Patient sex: M
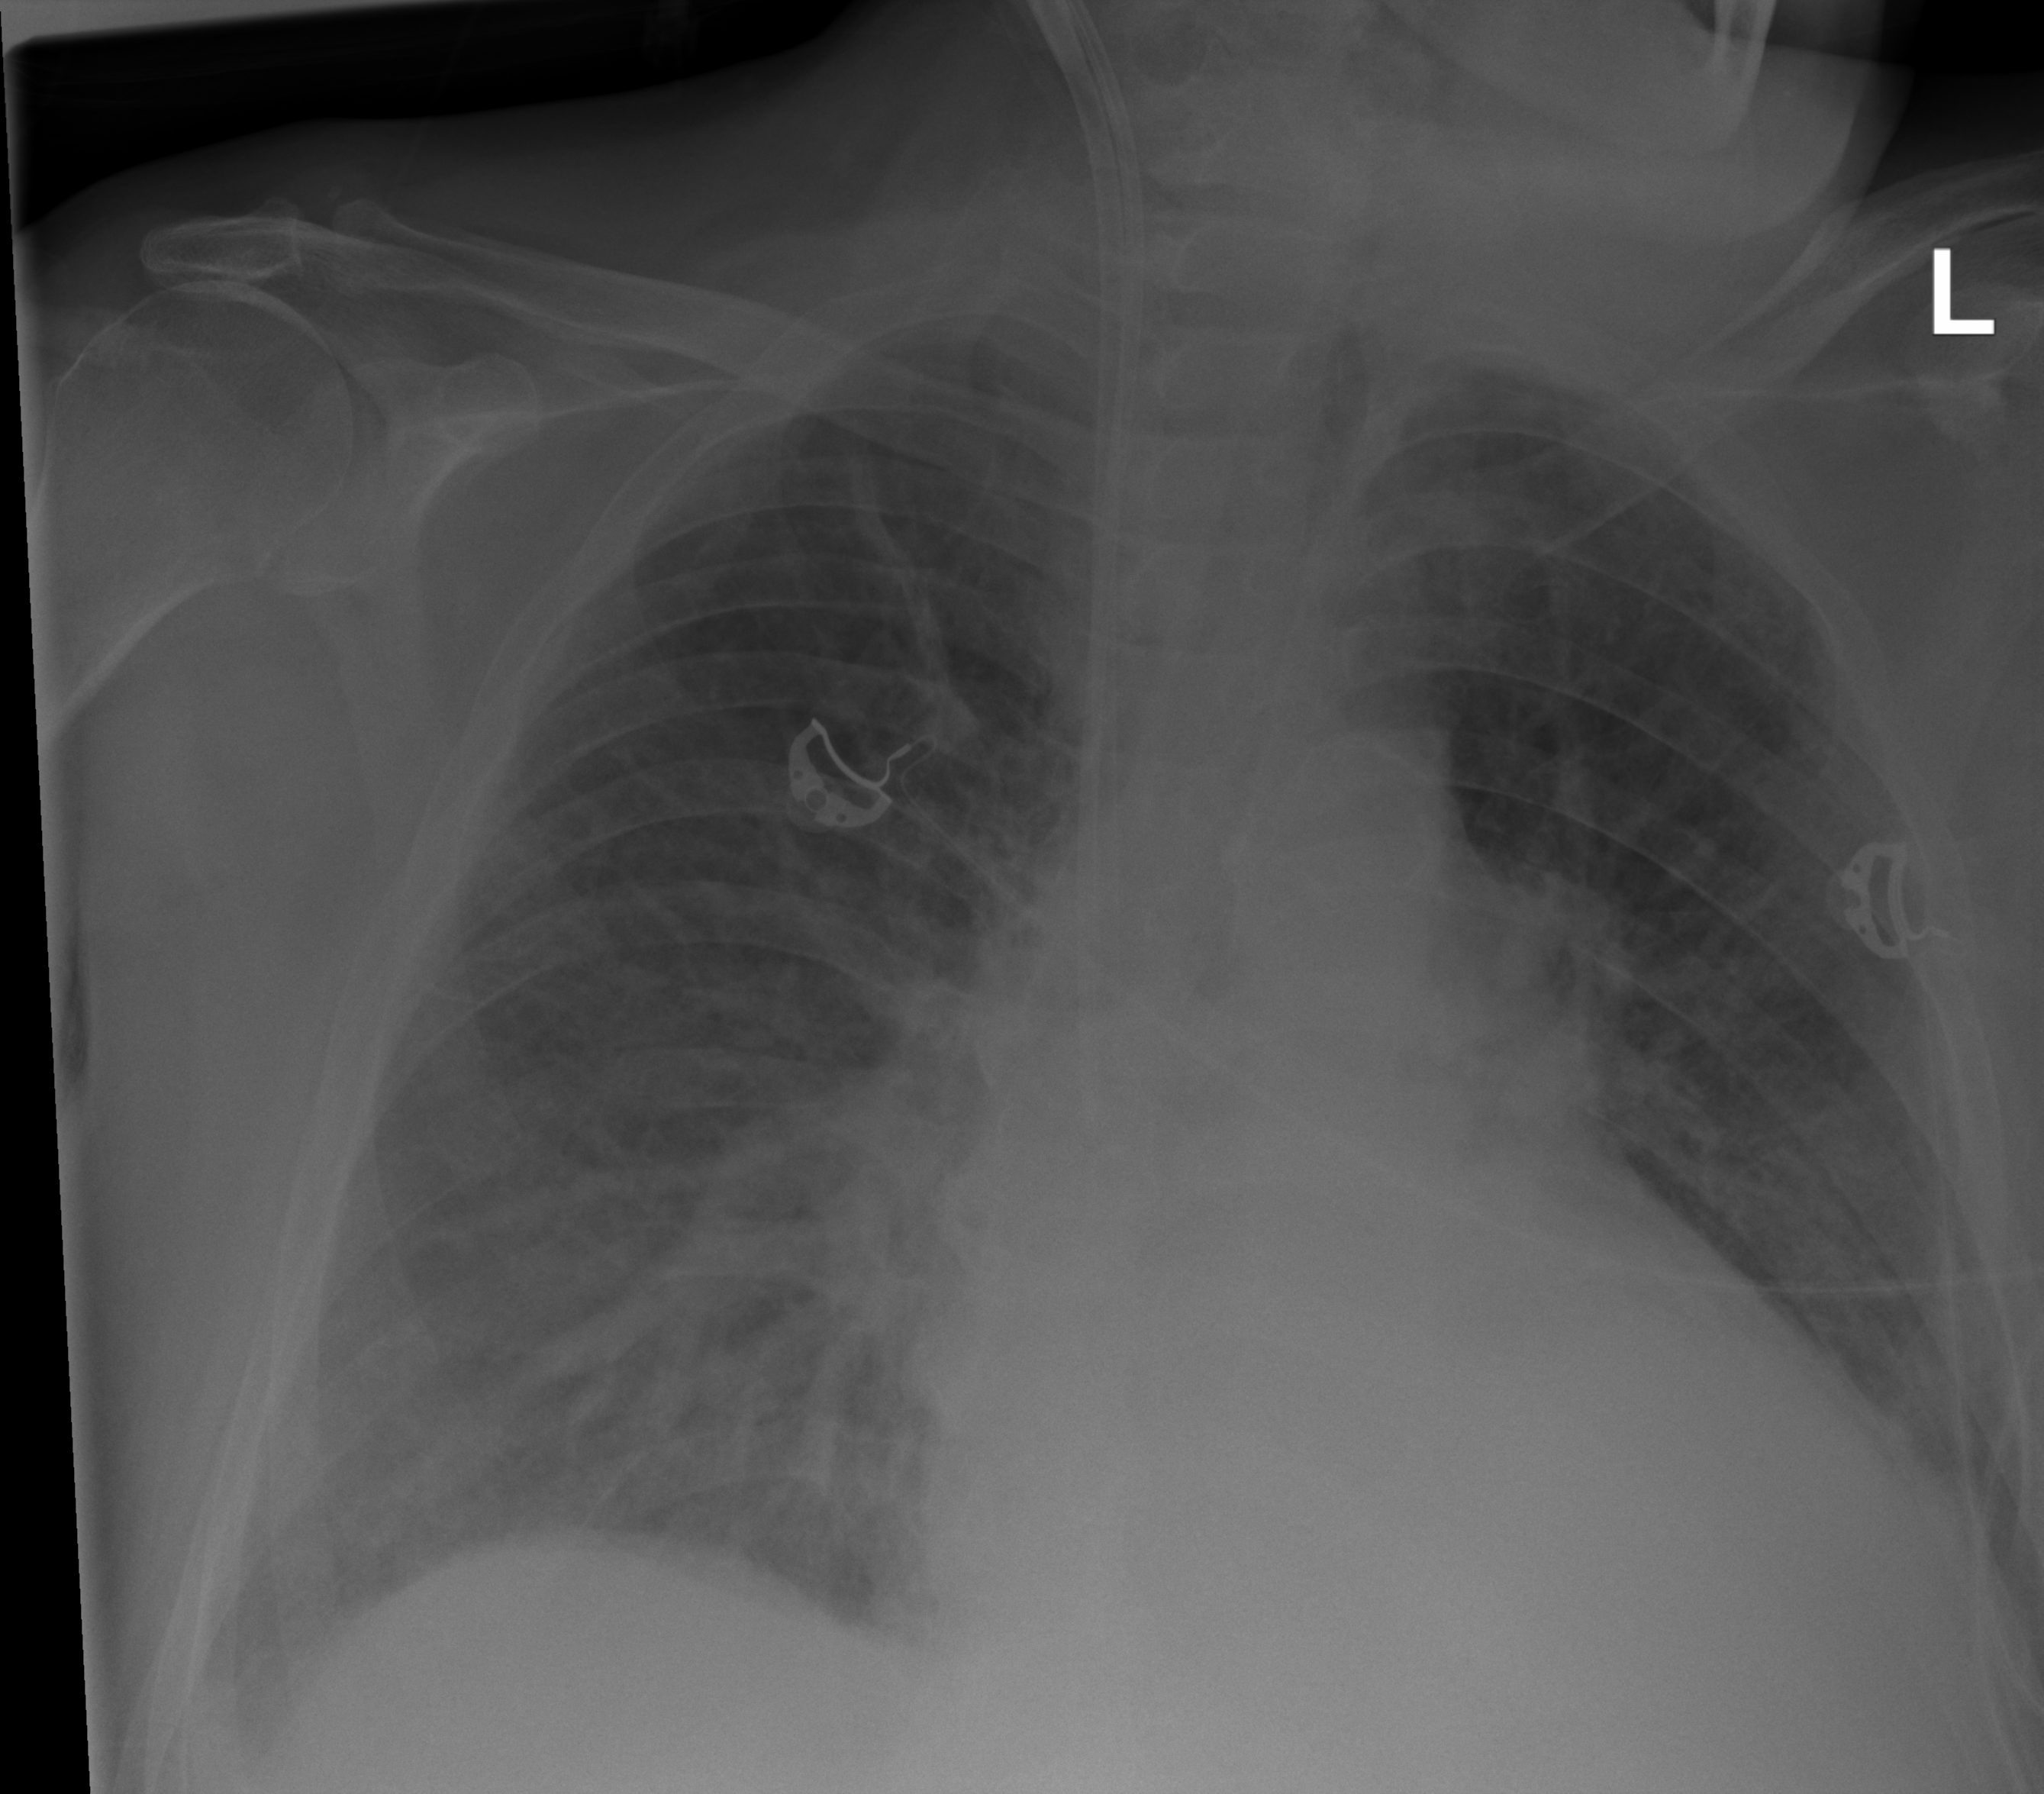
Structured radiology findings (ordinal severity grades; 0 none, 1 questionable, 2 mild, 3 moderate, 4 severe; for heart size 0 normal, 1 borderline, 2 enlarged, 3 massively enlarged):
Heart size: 2
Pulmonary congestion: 2
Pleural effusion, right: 2
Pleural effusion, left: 2
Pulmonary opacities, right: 0
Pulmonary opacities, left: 0
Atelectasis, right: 2
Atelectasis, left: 2